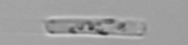
Label: Cerataulina_pelagica